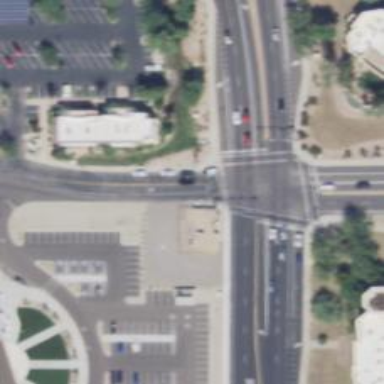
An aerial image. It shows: Solid stop line on the road.